Field crop: maize
Growth stage: 1
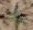
Species: atriplex